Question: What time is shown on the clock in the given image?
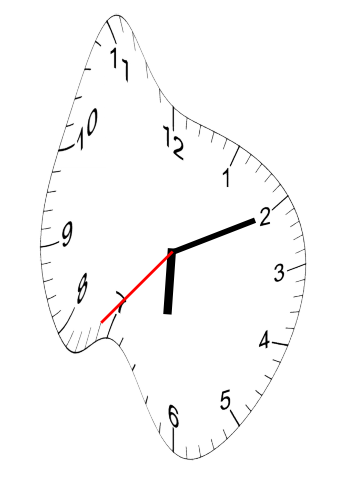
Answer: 06:10:37